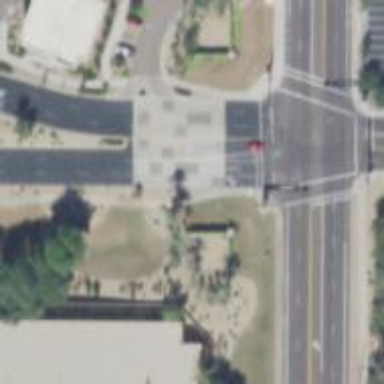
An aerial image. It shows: Solid stop line on the road.